Field crop: maize
Growth stage: 2
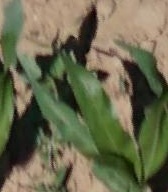
Species: maize